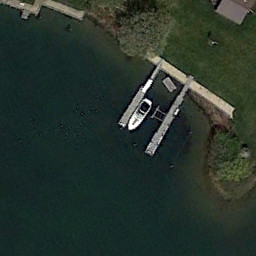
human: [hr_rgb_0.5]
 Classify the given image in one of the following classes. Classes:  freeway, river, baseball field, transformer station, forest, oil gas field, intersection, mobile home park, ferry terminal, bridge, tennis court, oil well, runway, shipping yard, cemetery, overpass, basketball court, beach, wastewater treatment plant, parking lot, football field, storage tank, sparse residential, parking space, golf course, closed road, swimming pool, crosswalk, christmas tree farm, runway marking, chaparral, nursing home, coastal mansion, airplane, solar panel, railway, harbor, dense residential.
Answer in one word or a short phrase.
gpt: ferry terminal